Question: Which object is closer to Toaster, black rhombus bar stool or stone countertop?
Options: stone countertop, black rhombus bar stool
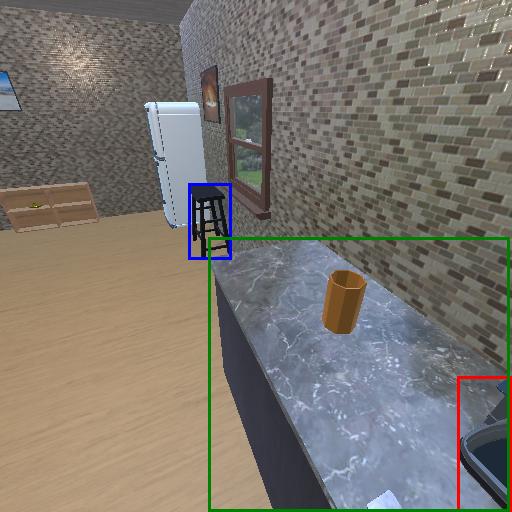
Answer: stone countertop